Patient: sex M, age 80
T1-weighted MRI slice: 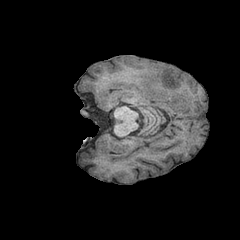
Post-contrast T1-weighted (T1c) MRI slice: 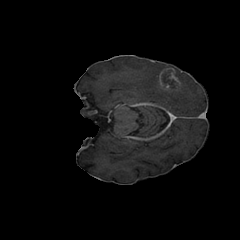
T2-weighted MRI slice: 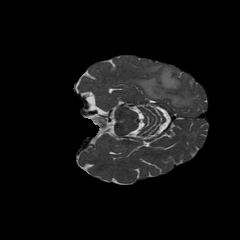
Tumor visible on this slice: yes
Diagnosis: Glioblastoma, IDH-wildtype
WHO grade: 4